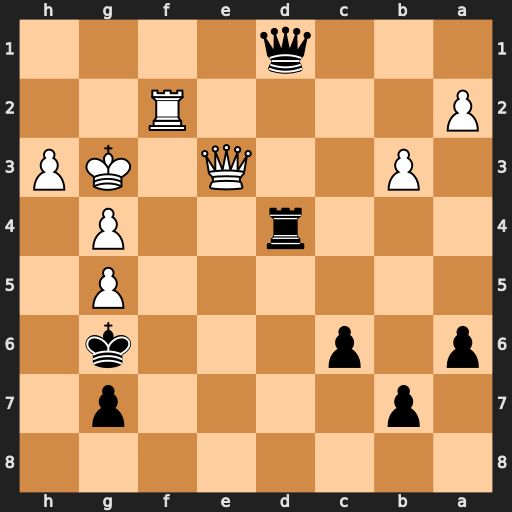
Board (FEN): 8/1p4p1/p1p3k1/6P1/3r2P1/1P2Q1KP/P4R2/3q4
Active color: b
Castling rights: -
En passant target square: -
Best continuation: Rd3 Qxd3+ Qxd3+